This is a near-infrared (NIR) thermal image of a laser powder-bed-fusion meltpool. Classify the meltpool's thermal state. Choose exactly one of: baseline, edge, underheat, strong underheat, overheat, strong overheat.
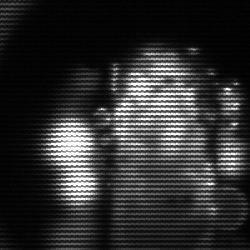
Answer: strong underheat